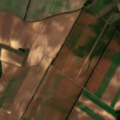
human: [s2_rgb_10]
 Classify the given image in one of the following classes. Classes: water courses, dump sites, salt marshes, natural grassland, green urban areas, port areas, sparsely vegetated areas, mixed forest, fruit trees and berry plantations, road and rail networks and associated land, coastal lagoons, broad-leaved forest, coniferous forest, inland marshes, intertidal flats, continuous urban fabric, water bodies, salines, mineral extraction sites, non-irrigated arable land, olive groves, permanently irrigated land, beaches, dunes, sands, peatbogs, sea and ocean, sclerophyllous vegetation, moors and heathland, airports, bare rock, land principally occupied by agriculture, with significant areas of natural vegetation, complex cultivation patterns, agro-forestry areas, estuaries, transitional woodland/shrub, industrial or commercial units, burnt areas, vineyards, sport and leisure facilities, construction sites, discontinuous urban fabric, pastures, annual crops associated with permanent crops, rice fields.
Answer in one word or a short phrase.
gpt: non-irrigated arable land, fruit trees and berry plantations, land principally occupied by agriculture, with significant areas of natural vegetation